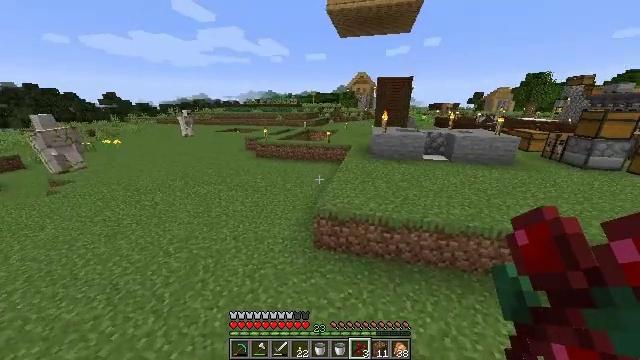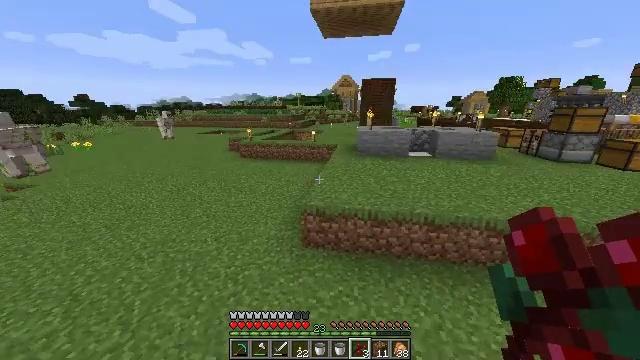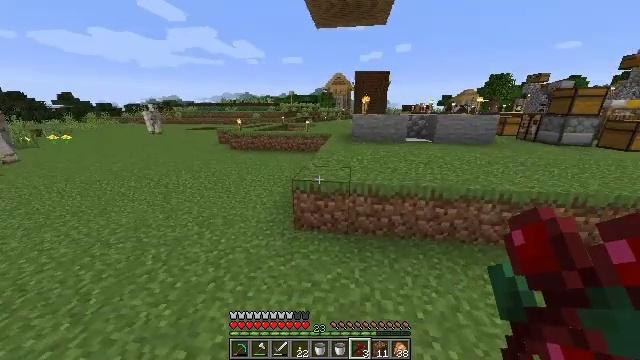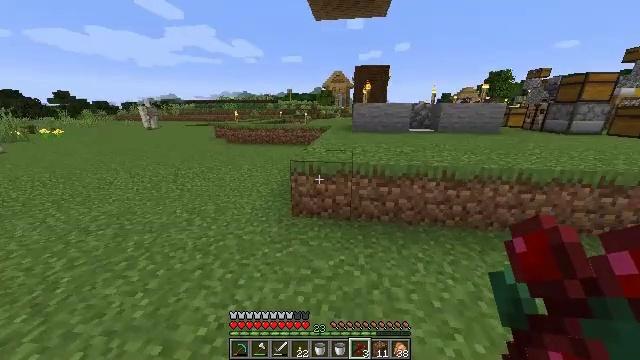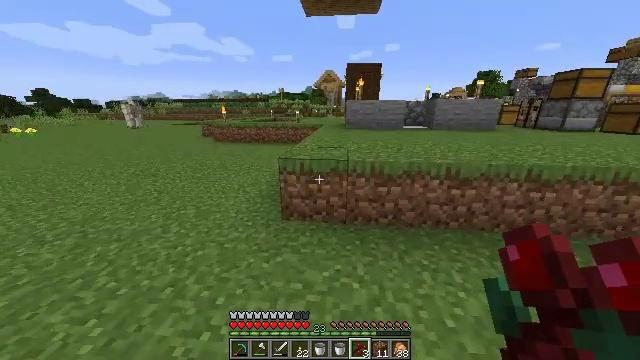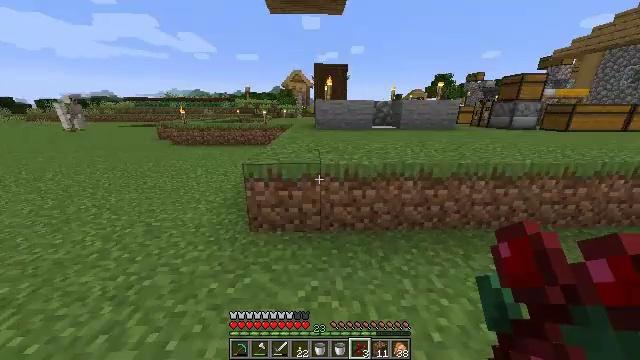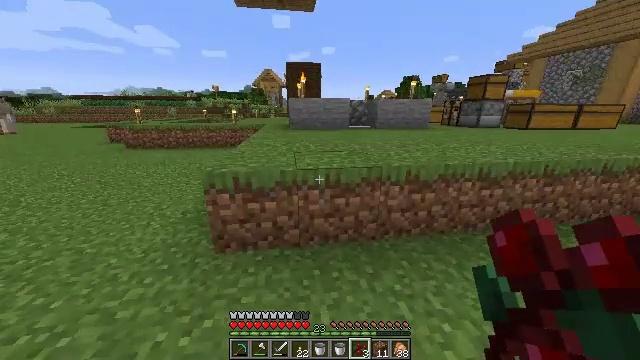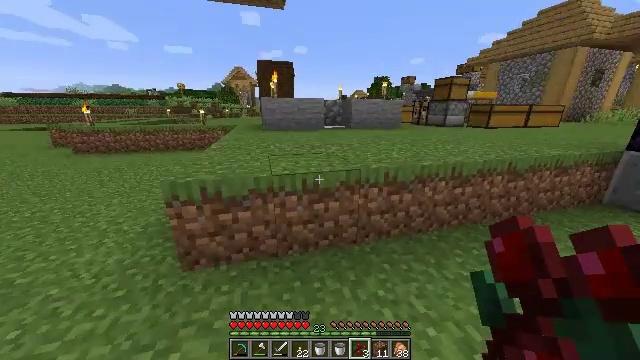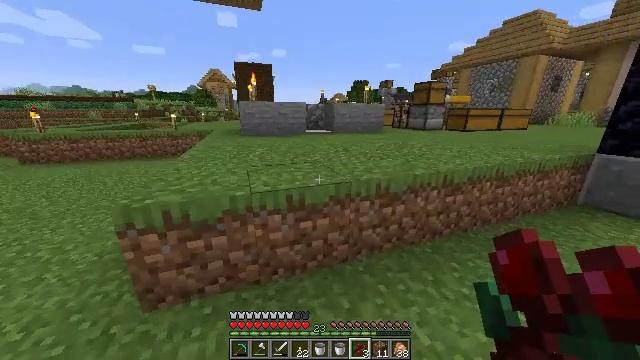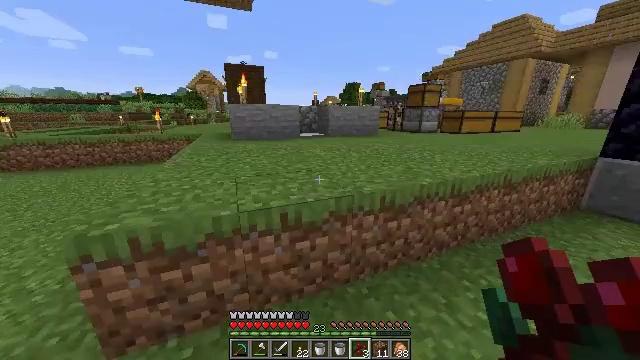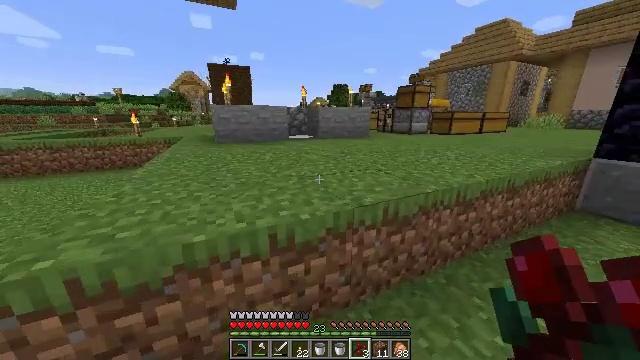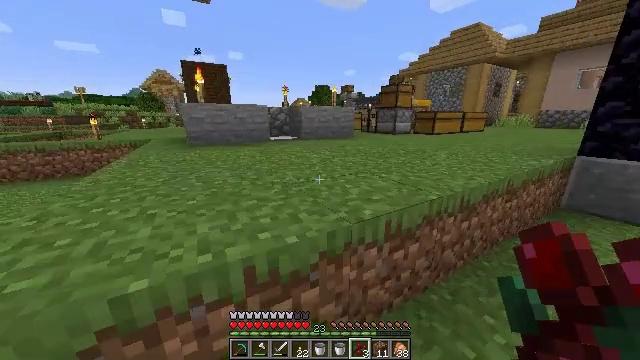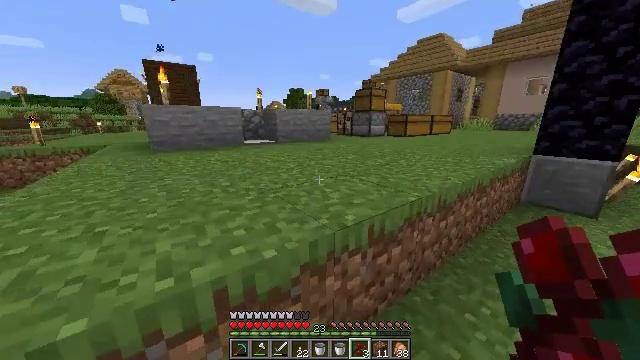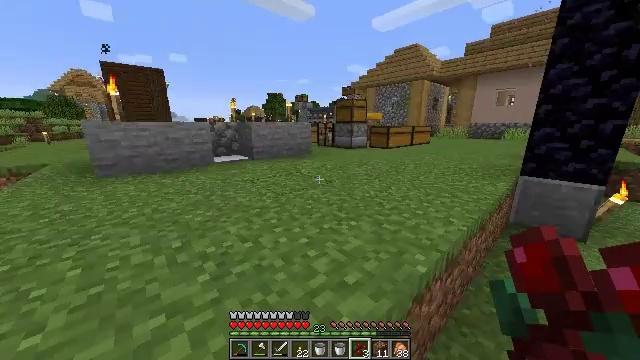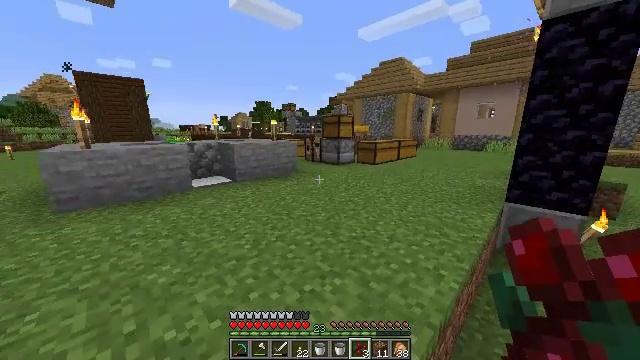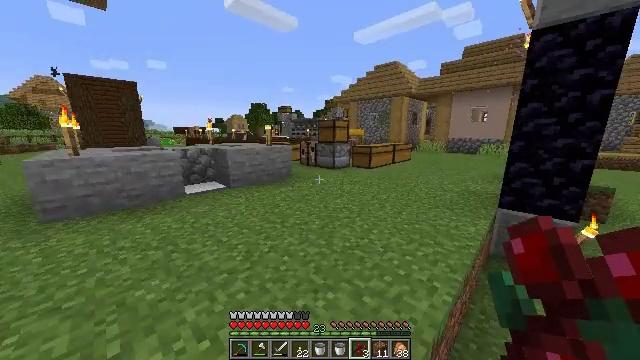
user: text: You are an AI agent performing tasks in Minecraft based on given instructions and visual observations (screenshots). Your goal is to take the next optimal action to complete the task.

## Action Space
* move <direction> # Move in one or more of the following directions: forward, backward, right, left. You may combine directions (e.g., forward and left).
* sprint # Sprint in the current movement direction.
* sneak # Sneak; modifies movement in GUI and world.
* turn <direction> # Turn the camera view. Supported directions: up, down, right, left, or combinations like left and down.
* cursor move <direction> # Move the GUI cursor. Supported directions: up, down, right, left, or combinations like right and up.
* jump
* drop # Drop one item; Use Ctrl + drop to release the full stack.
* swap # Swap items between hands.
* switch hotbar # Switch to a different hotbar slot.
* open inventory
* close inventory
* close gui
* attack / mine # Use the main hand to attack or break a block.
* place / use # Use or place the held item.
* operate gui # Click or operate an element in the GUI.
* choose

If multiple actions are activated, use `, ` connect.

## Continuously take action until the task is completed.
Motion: motion action
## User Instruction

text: Turn kelp into dried kelp by cooking it.
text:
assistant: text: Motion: move forward, turn right
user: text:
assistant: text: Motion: move forward, turn right
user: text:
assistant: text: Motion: move forward
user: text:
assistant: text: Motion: move forward, turn right
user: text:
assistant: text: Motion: move forward, turn right
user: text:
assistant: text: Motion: move forward, turn right
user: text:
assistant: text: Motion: move forward, turn right
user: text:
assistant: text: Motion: move forward, turn right
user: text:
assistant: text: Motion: move forward, turn right
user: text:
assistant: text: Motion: move forward, turn right
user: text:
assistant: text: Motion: move forward, turn right
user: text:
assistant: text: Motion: move forward, turn right
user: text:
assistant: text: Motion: move forward, turn right and up, jump
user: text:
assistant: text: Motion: move forward, turn right and up, jump
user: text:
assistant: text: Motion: move forward, turn right, jump
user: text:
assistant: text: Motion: move forward, turn right, jump
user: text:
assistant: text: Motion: move forward, jump
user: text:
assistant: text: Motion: move forward, turn right, jump
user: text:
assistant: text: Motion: move forward, turn right, jump
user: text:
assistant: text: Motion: move forward, turn right, jump
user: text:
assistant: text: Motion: move forward, turn right, jump
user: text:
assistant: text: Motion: move forward, sprint, turn right, jump
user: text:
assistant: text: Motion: move forward, sprint, jump
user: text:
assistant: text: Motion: move forward, sprint, jump
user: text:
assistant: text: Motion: move forward, sprint, jump
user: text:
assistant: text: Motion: move forward, jump
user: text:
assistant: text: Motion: move forward, jump
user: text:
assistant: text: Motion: move forward, jump
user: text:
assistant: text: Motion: move forward, jump
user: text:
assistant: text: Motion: move forward, jump